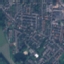
Land use / land cover: Residential